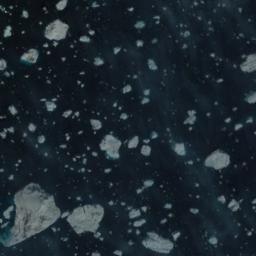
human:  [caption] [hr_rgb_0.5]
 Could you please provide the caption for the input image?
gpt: A lot of small pieces of sea ice float in the blue sea .

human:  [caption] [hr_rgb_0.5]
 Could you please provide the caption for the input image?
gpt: There are different shapes of sea ice .

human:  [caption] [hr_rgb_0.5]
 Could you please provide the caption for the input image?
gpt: There are many ice on the deep blue sea .

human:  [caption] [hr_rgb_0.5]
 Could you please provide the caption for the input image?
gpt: Many ice cubes of various sizes are scattered floating on the blue sea .

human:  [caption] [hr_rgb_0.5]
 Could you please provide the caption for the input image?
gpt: There are many pieces of sea ice .